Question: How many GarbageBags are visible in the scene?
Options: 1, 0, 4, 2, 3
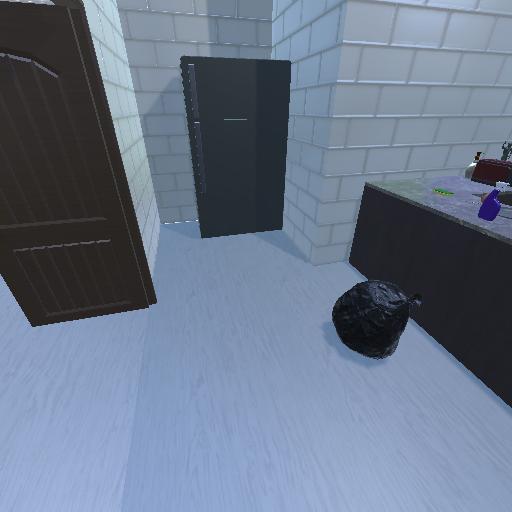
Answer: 1